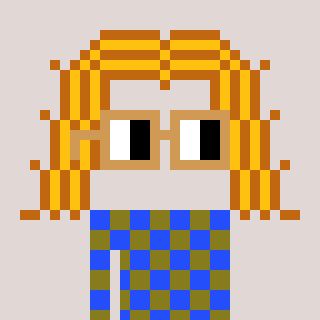
a pixel art character with square brown glasses, a hair-shaped head and a gunk-colored body on a warm background